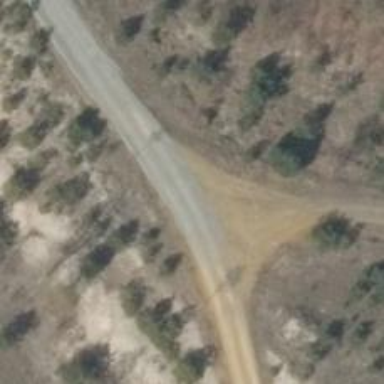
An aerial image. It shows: Track with grade 2 gravel surface.